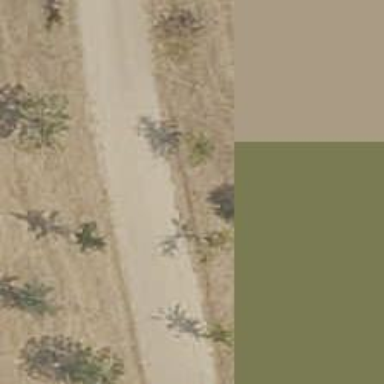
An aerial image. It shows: Dirt footway.